Question: I am trying to make 'ggplot' with more than 10 plots in one graph. However, I realized that my expertise does not work as I noticed the order of legend is not exactly the same as they appear in the figure. Is there any other way to add legend without destroying the structure?
Many many thanks. Below is the code for your reference:
'''
Figure1RCP45 <- ggplot(dataSet1, aes(x = Year)) +
geom_line(aes(y = avgHist, colour = 'HISTORICAL')) +
geom_line(aes(y = ACCESS1, colour = 'ACCESS1')) +
geom_line(aes(y = CANESM21, colour = 'CANESM21')) +
geom_line(aes(y = CAESM1BGC, colour = 'CAESM1BGC')) +
geom_line(aes(y = CCSM4, colour = 'CCSM4')) +
geom_line(aes(y = CMCC_CMS, colour = 'CMCC_CMS')) +
geom_line(aes(y = CNRCCM5, colour = 'CNRCCM5')) +
geom_line(aes(y = GFDL_CM3, colour = 'GFDL_CM3')) +
geom_line(aes(y = HADGECC, colour = 'HADGECC')) +
geom_line(aes(y = HADGEES, colour = 'HADGEES')) +
geom_line(aes(y = MICRO5, colour = 'MICRO5')) +
geom_line(aes(y = avgProj, colour = 'PROJECTED AVERAGE'), size = 1) +
labs(
title = 'First Cycle',
x = 'Year',
y = 'Days to mature',
color = 'Legend
'
) +
scale_color_manual(
name = 'Legend',
values = c(
'HISTORICAL' = 'black',
'ACCESS1' = 'cyan',
'CANESM21' = 'blue',
'CAESM1BGC' = 'orange',
'CCSM4' = 'yellow',
'CMCC_CMS' = 'green',
'CNRCCM5' = 'red',
'GFDL_CM3' = 'brown',
'HADGECC' = 'gray',
'HADGEES' = 'tomato',
'MICRO5' = 'salmon',
'PROJECTED AVERAGE' = 'magenta'
)
)
'''

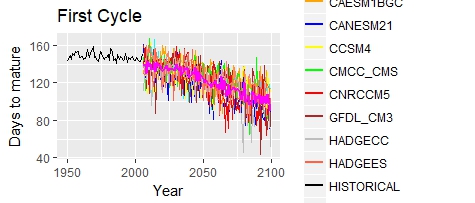
Answer: 1) That's a really bad way to plot many lines on one graph (difficult to write, maintain, & read), you want to reshape your data. Look here <URL>
2) We can't give specific answers without a reproducible example <URL>
3) String values in scales (like you have with 'color') show in alphabetical order. If you want them in a specific order convert them to a 'factor' and set the levels. Or you can set the 'breaks'. <URL>